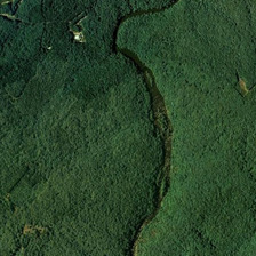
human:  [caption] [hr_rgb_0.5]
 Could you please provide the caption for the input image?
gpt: There are many green trees on both sides of the river.

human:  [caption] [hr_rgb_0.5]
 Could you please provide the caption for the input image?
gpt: There is a green tree on both sides of the river.

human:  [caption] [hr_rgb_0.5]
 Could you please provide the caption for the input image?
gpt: Many green trees are on both sides of the river.

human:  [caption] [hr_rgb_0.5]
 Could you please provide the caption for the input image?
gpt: There are many green trees on both sides of a river.

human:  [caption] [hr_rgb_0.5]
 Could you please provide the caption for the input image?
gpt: Many green trees stand on both sides of a river.